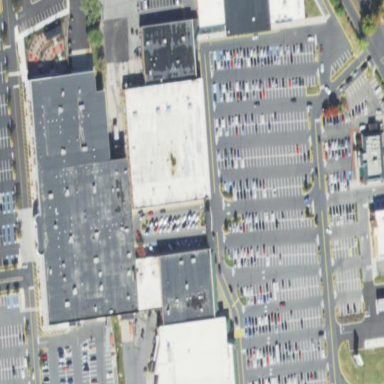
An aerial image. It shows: Retail area.